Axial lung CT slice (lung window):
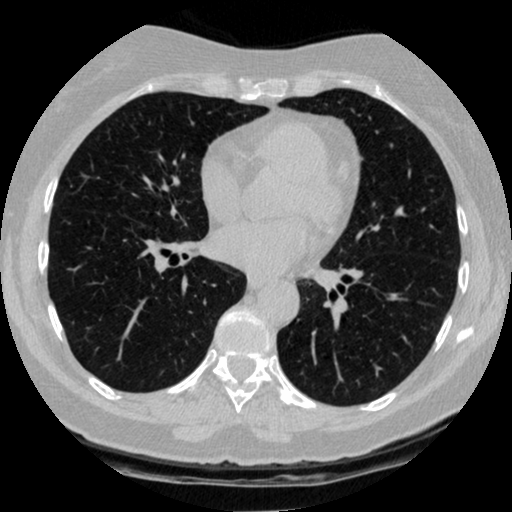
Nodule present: no